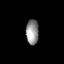
Tissue: skin
Cell type: Epithelial cells
Senescence score: 0.8708
Nuclear area (px): 316
Mean DAPI intensity: 143.424